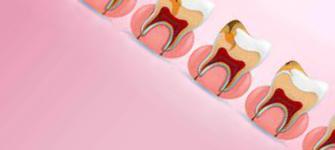
Condition: Caries